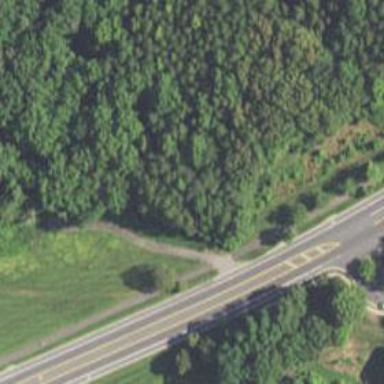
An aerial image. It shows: Asphalt cycleway.